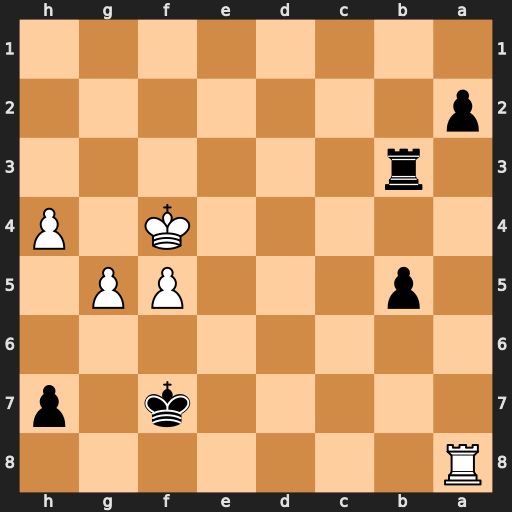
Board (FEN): R7/5k1p/8/1p3PP1/5K1P/1r6/p7/8
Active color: b
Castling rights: -
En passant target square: -
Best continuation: Rb4+ Ke3 Ra4 Rxa4 bxa4